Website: lowes
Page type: review-order
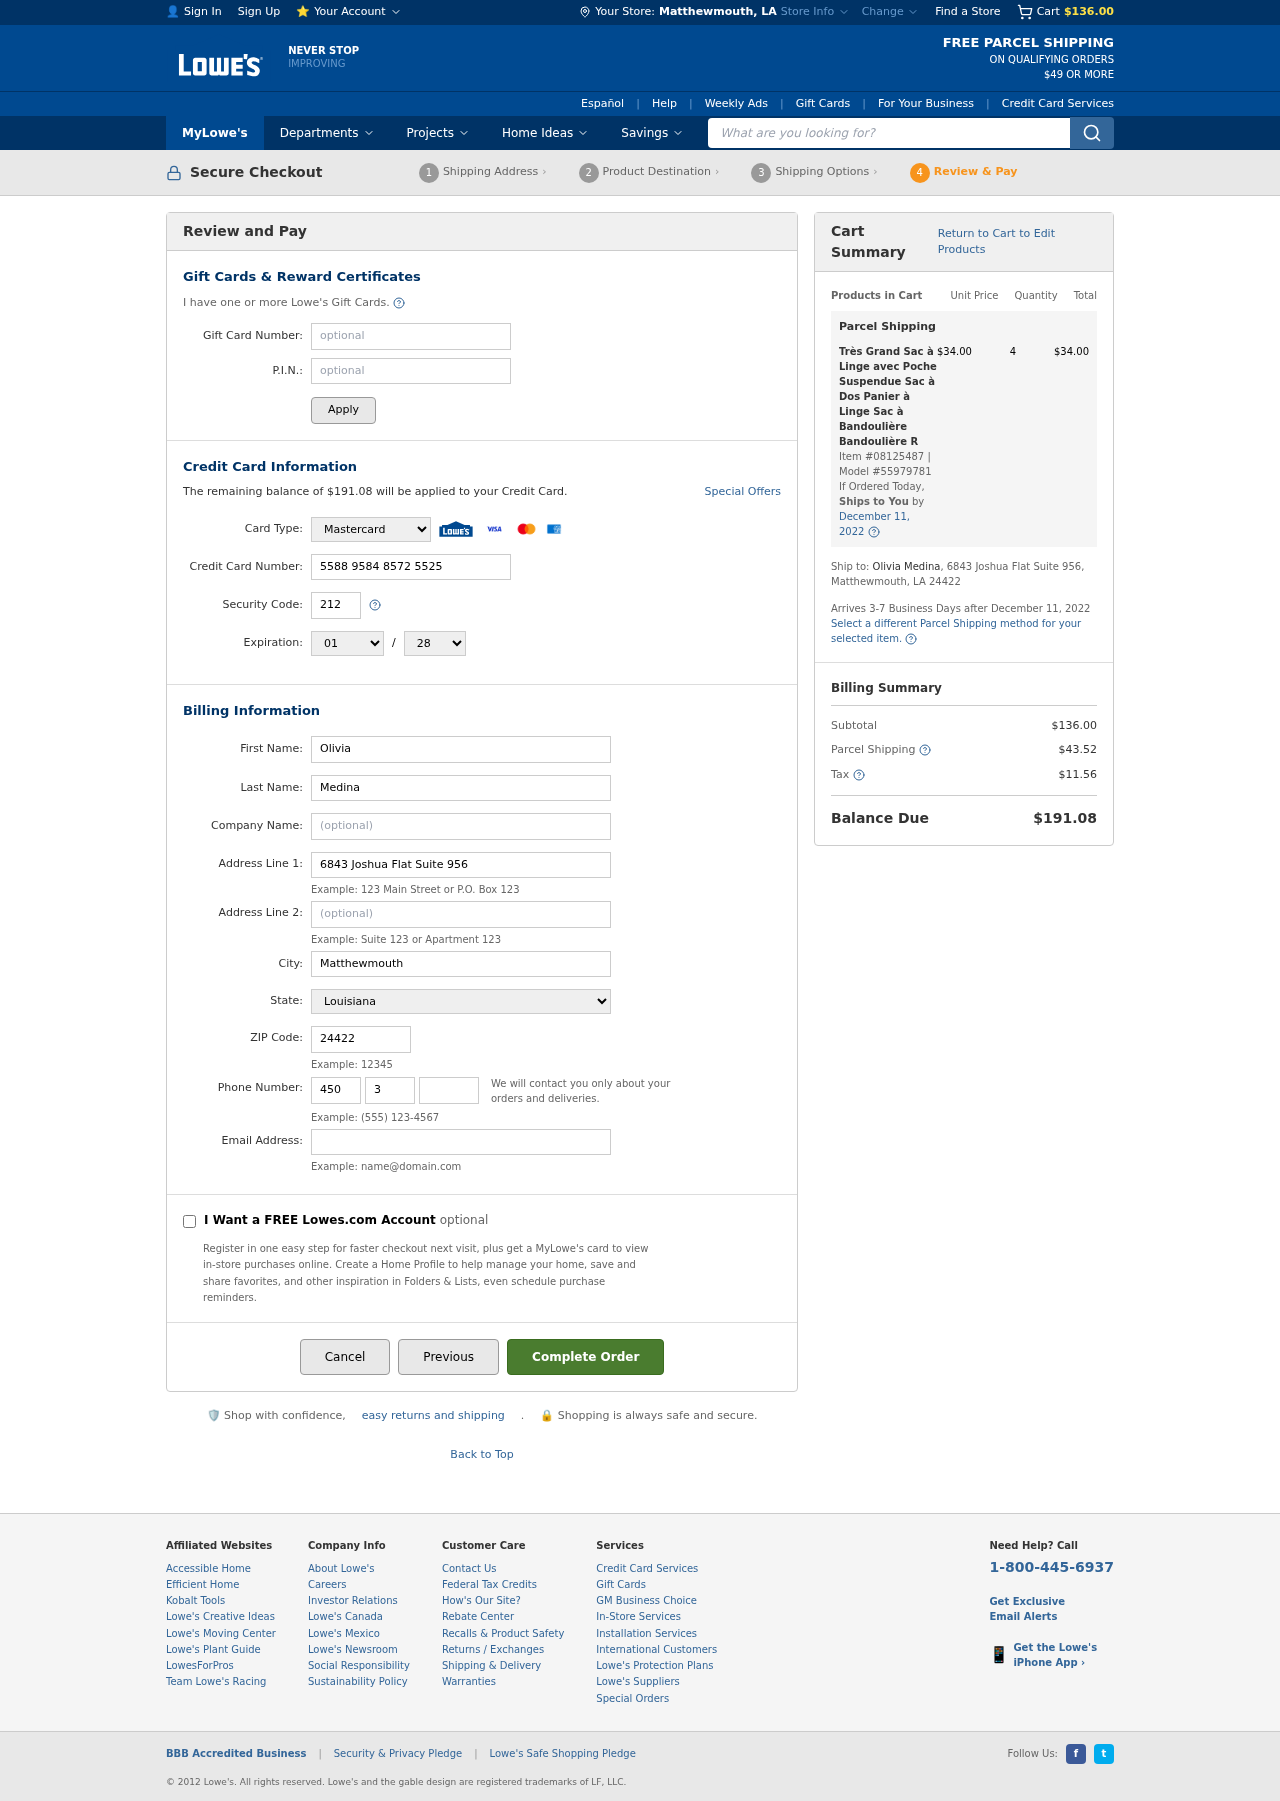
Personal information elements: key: PII_CARD_CVV
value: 212
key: PII_CARD_EXPIRY_MONTH
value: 01
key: PII_CARD_EXPIRY_YEAR
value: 28
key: PII_CARD_NUMBER
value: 5588 9584 8572 5525
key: PII_CARD_TYPE
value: Mastercard
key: PII_CITY
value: Matthewmouth
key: PII_CITY_STATE
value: Matthewmouth, LA
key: PII_EMAIL
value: omedina@yahoo.com
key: PII_FIRSTNAME
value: Olivia
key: PII_LASTNAME
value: Medina
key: PII_PHONE_AREA
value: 450
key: PII_PHONE_PREFIX
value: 376
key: PII_PHONE_SUFFIX
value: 2168
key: PII_POSTCODE
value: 24422
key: PII_STATE
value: Louisiana
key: PII_STREET
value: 6843 Joshua Flat Suite 956
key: PII_STREET2
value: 6843 Joshua Flat Suite 956
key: PII_FULLNAME2
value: Olivia Medina
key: PII_STATE_ABBR
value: LA
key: PII_POSTCODE_FULL
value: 24422
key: PII_CITY_STATE_ZIP
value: Matthewmouth, LA 24422
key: PII_POSTCODE_NUMERIC
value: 24422
Product elements: key: PRODUCT1_NAME
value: Très Grand Sac à Linge avec Poche Suspendue Sac à Dos Panier à Linge Sac à Bandoulière Bandoulière R
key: PRODUCT1_PRICE
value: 34
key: PRODUCT1_QUANTITY
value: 4
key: PRODUCT1_ITEM_NUMBER
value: Item #08125487
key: PRODUCT1_MODEL_NUMBER
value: Model #55979781
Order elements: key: ORDER_SUBTOTAL
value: $136.00
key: ORDER_BALANCE_DUE
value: $191.08
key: ORDER_SHIPPING_DATE
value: December 11, 2022
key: ORDER_ITEM_TOTAL
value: $34.00
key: ORDER_SHIPPING_DATE2
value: December 11, 2022
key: ORDER_SHIPPING_COST
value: $43.52
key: ORDER_TAX
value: $11.56
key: ORDER_TOTAL
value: $191.08
Search elements: key: HEADER_SEARCH
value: What are you looking for?